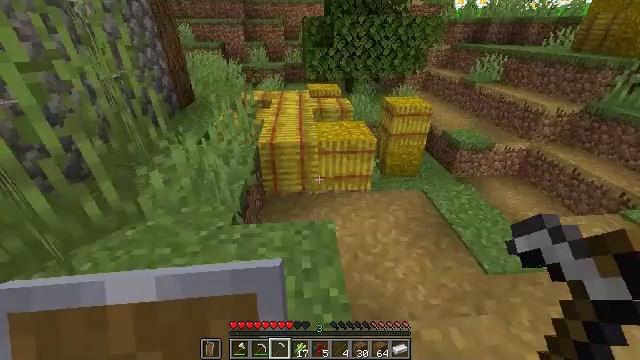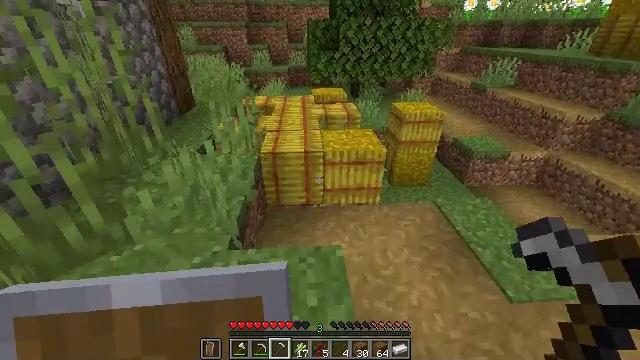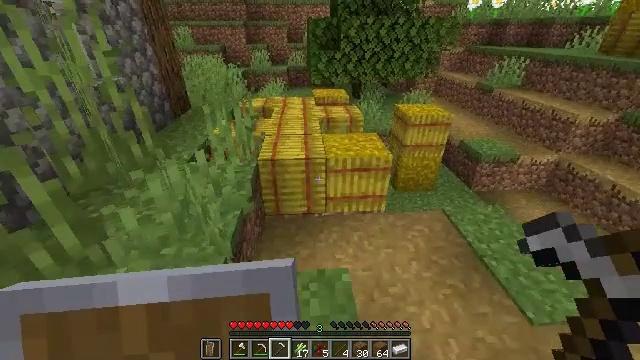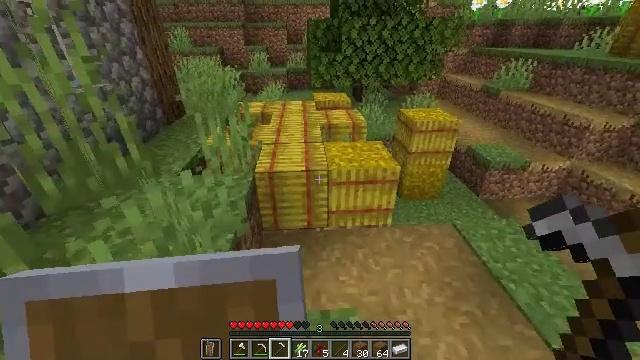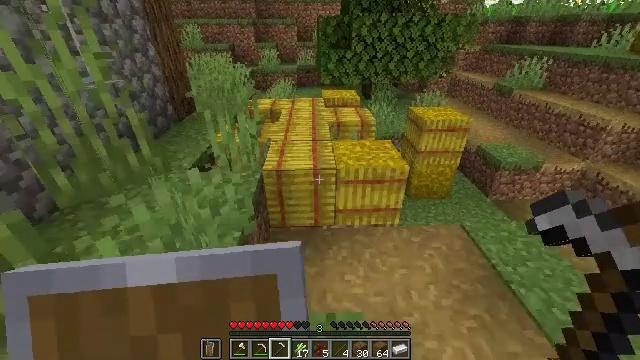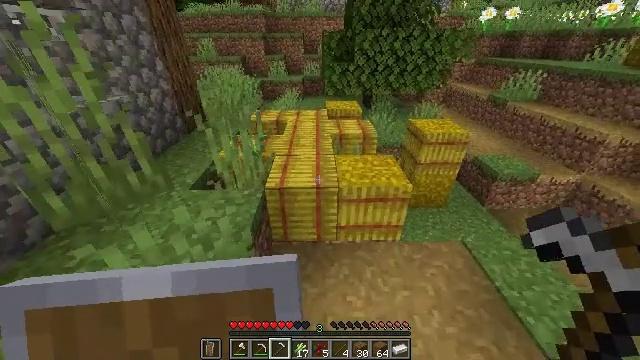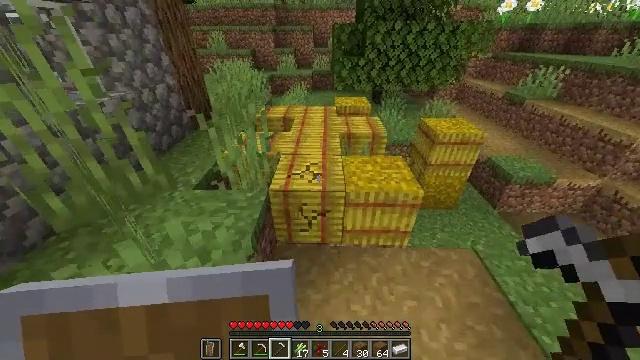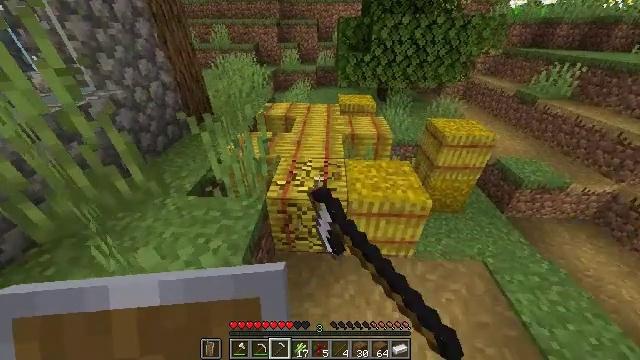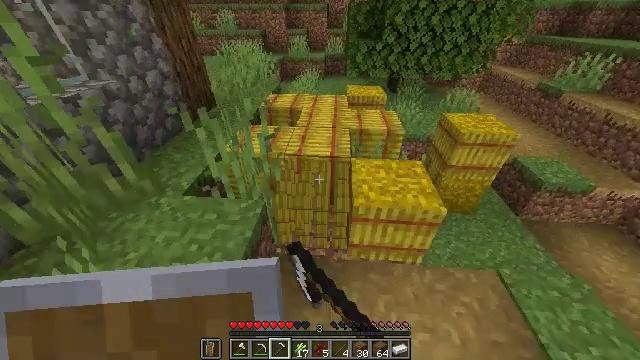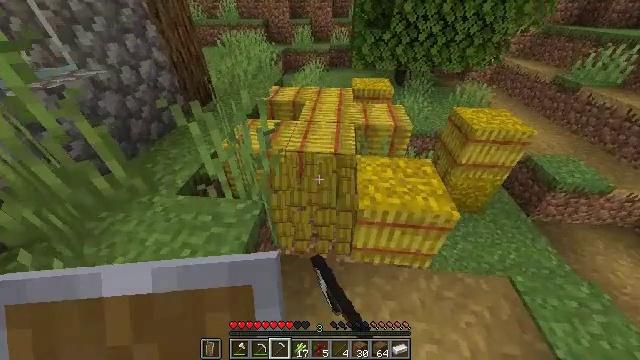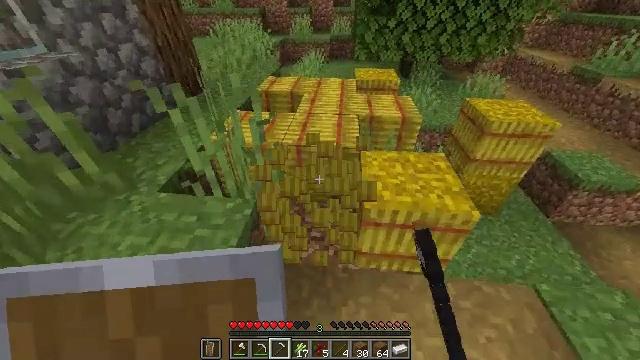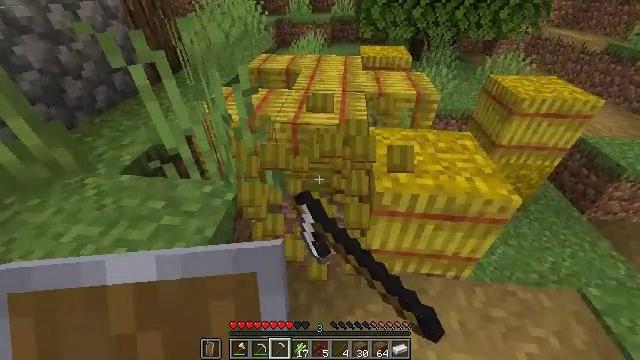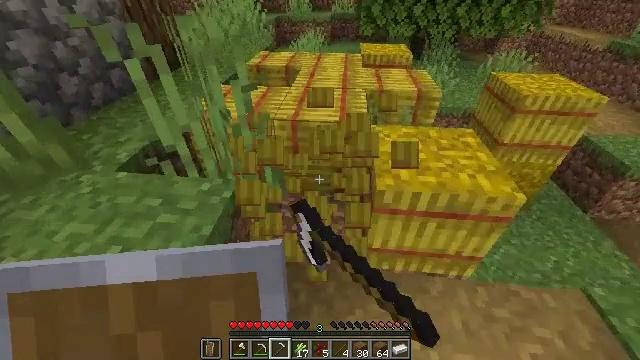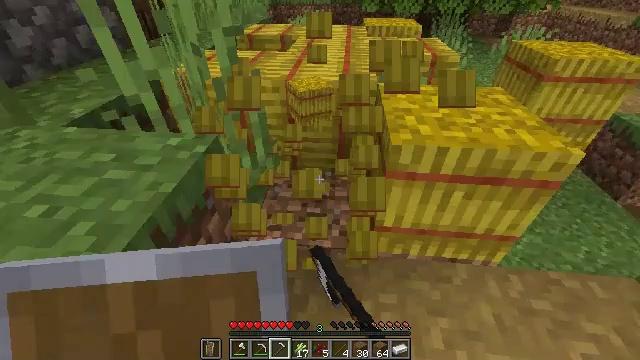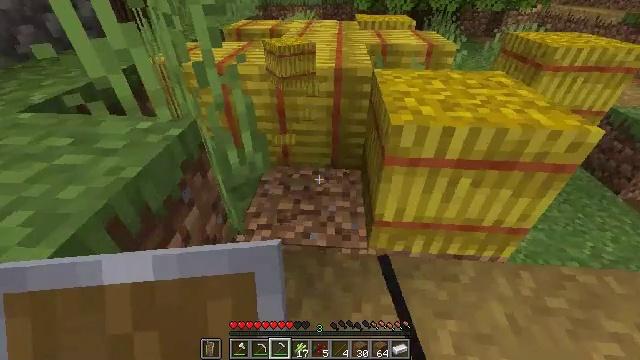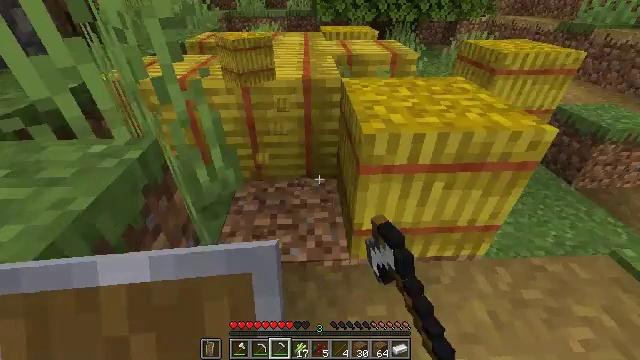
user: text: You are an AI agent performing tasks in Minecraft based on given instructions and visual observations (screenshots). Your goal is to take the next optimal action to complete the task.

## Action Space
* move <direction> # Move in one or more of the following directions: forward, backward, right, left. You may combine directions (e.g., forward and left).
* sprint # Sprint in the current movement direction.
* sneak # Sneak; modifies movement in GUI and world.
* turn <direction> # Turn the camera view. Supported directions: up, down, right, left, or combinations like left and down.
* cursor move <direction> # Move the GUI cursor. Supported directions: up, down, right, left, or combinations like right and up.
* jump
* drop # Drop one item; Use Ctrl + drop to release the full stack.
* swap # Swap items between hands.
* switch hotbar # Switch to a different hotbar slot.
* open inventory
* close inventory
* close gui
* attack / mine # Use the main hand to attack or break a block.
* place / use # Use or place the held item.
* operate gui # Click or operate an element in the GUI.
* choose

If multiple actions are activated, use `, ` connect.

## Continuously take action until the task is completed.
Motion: motion action
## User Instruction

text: Attack the hay block to get hay.
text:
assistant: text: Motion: move forward, sprint
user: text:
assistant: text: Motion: move forward, sprint
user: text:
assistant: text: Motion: move forward, sprint
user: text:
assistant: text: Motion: move forward, turn left
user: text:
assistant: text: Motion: move forward, turn left
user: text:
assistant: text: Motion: move forward, turn left and down, attack / mine
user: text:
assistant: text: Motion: move forward, turn left and down, attack / mine
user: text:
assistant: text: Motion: move forward, turn left and down, attack / mine
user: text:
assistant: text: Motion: turn left and down, attack / mine
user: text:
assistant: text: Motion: attack / mine
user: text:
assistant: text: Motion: attack / mine
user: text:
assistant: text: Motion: attack / mine
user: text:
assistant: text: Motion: attack / mine
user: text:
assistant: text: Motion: turn right and up, attack / mine
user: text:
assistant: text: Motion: turn right and up, attack / mine
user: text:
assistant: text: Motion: turn right and up, attack / mine
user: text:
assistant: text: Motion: turn right and up, attack / mine
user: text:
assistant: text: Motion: turn right, attack / mine
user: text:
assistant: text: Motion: attack / mine
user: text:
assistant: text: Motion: attack / mine
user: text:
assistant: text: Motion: turn left, attack / mine
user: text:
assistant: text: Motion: turn left, attack / mine
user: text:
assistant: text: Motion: turn left and up, attack / mine
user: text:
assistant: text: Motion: turn left and up, attack / mine
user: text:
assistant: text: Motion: turn left and up, attack / mine
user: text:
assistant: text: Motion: turn left and up, attack / mine
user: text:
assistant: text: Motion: attack / mine
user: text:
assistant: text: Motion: attack / mine
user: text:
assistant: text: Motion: move forward, attack / mine
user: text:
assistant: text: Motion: move forward, attack / mine